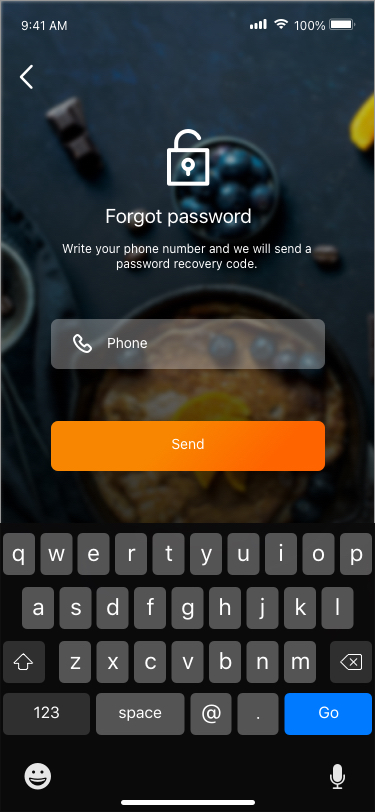
Text in this UI design:
100%
9:41 AM
Forgot password

Write your phone number and we will send a password recovery code.
Phone
Send